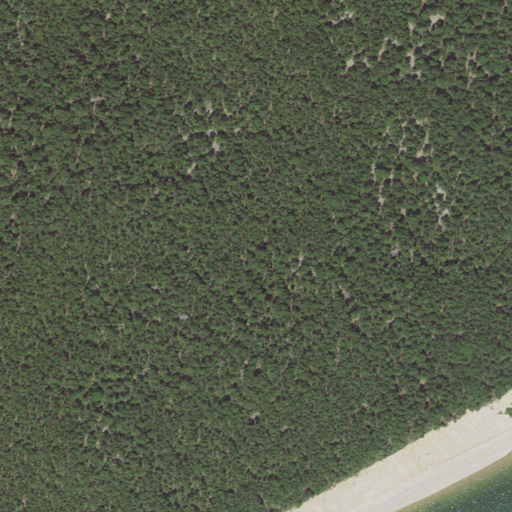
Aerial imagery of cape in Massachusetts named Great Island containing evergreen forest, grassland, barren land, shrub, and open water